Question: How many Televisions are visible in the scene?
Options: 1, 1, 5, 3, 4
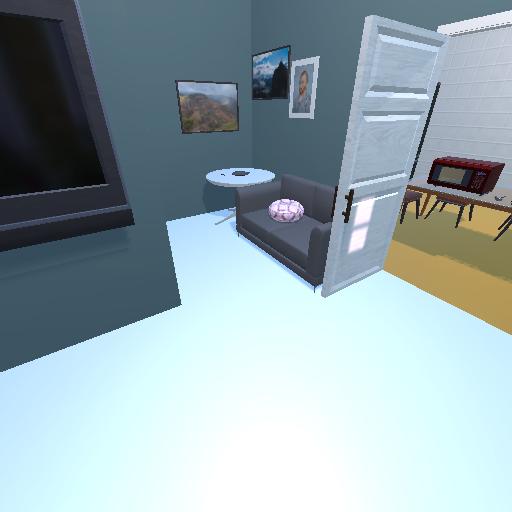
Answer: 1